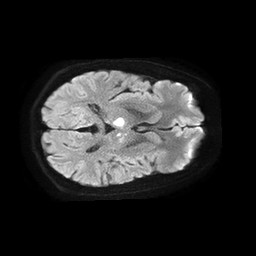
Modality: TRACE
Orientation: axial
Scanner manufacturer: philips
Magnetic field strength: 1.5 T
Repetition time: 4.6 s
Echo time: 0.08941 s